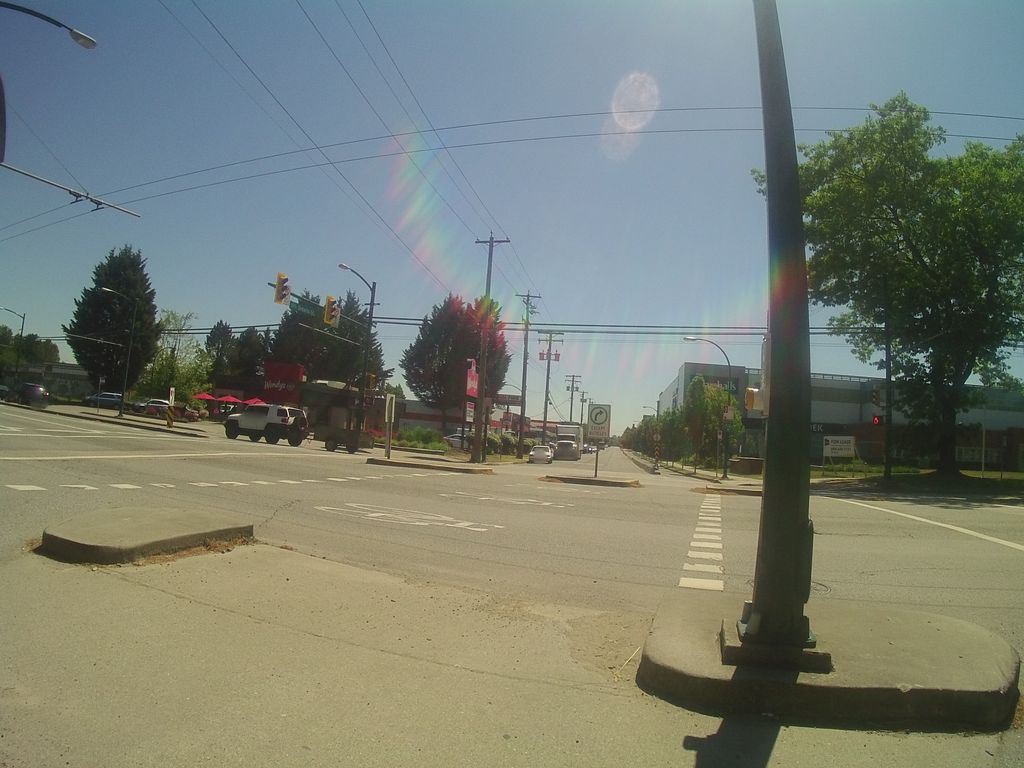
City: vancouver